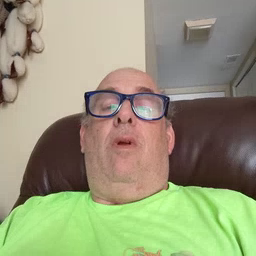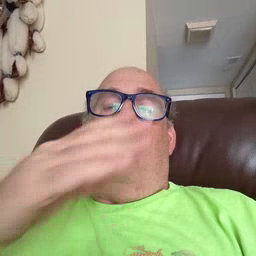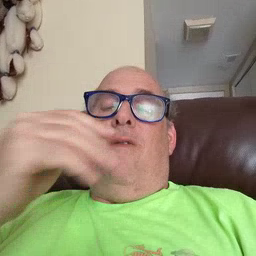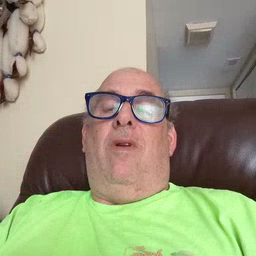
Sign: wolf